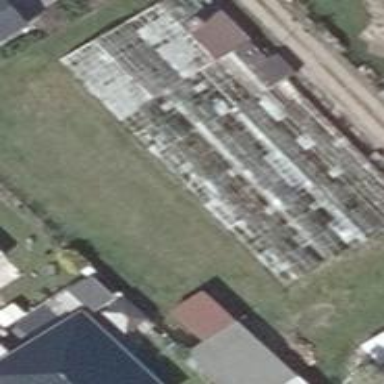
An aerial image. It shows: Area dedicated to greenhouse horticulture.